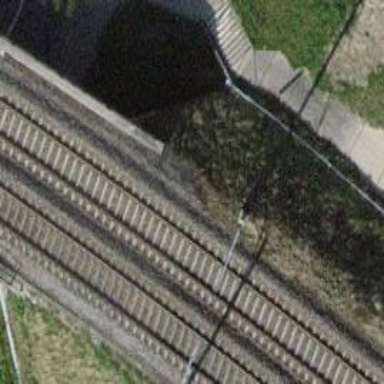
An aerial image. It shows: Railway bridge with electrified contact line. There is one track on the bridge.